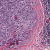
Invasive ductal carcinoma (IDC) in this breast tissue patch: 0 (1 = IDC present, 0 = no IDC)